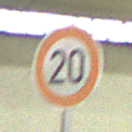
Verkehrszeichen: Geschwindigkeit20
Umgebung: Indoor, Special
Tageszeit: NotSpecified
Wetter: NotSpecified
Licht: Artificial
Jahreszeit: NotSpecified
Kontrast: HighContrast